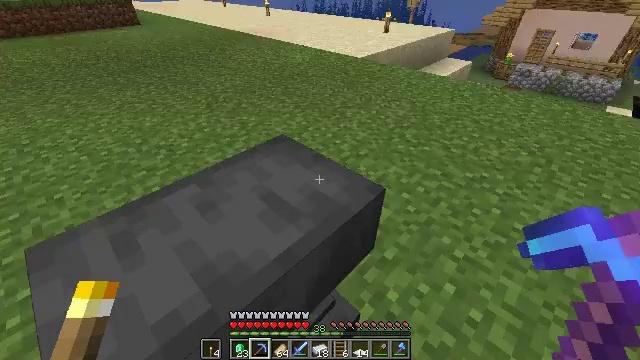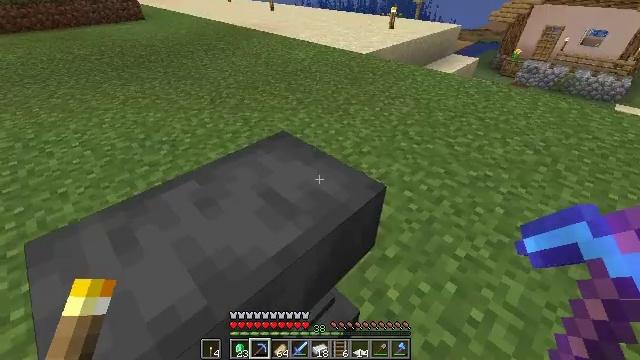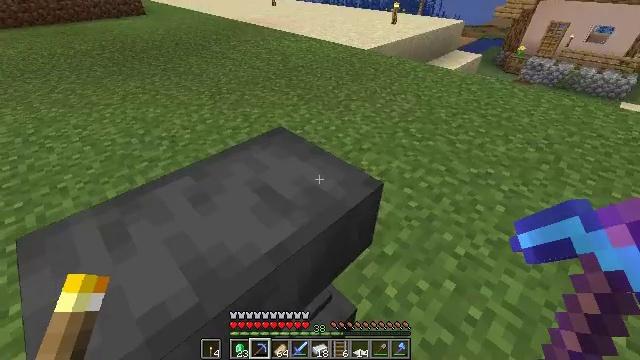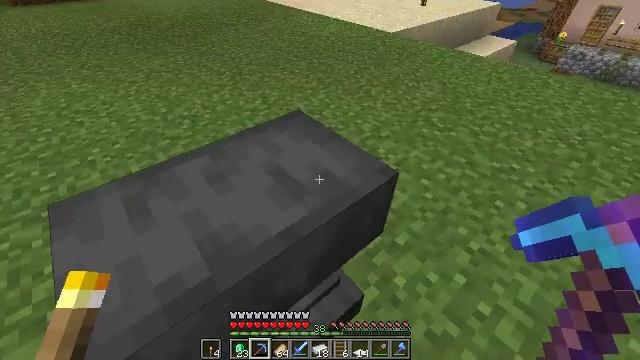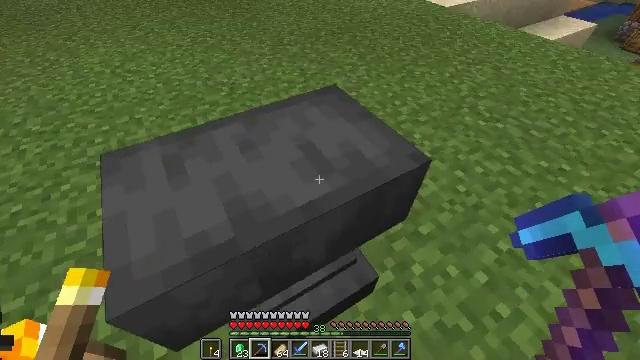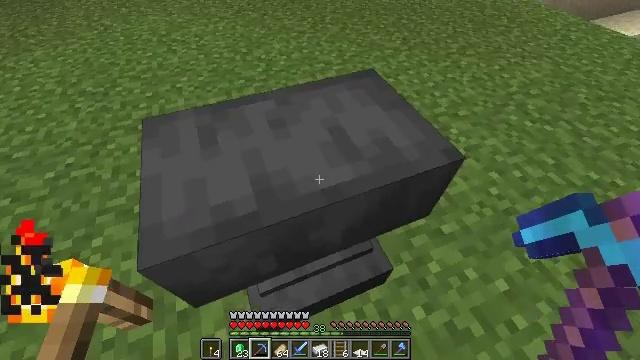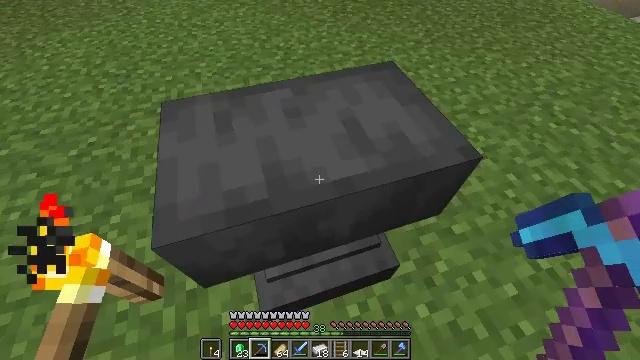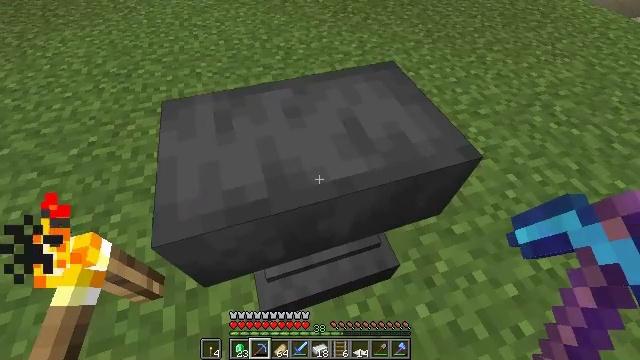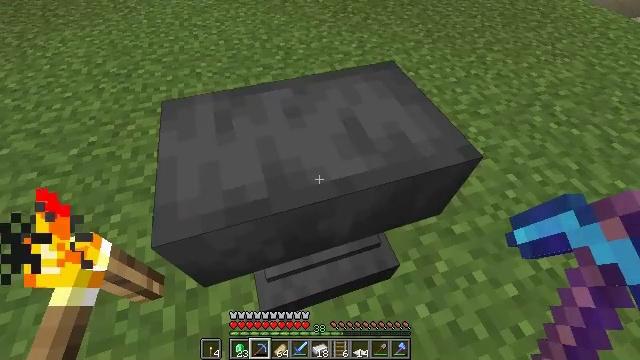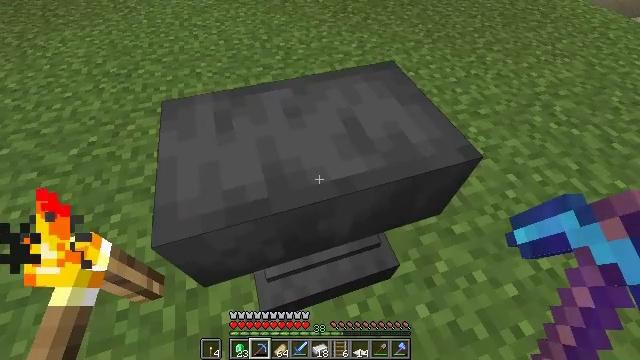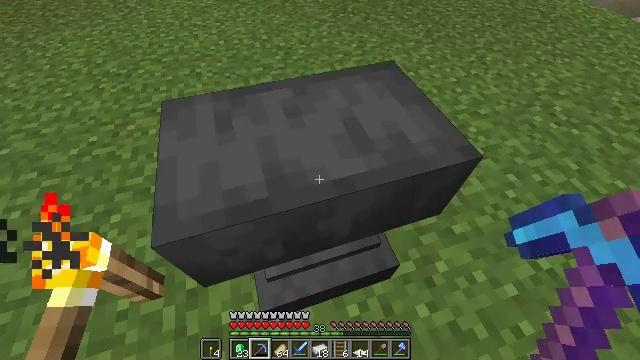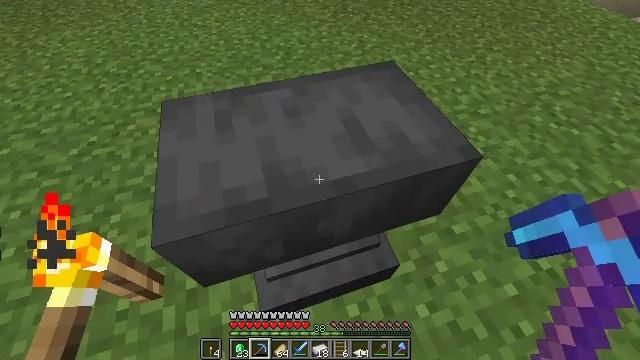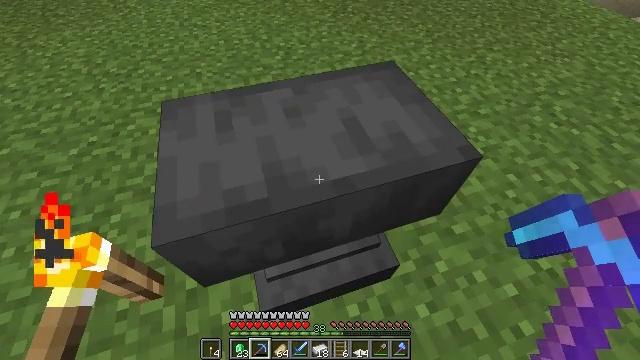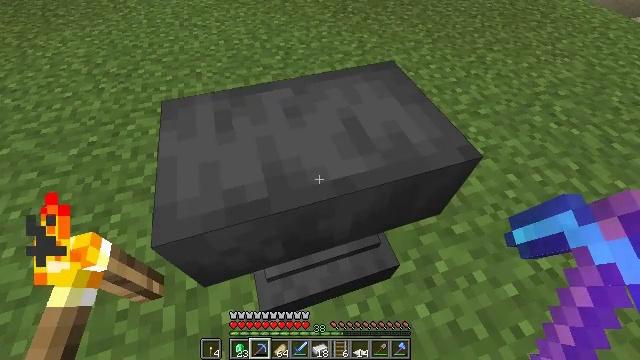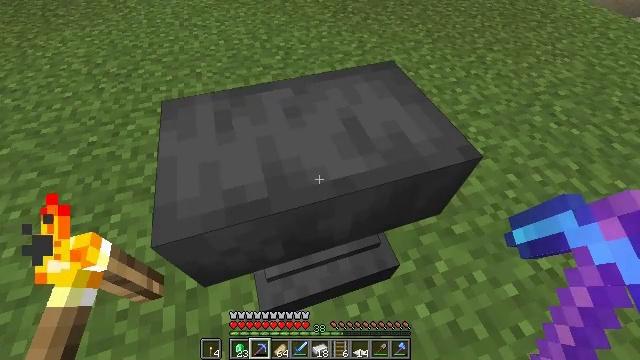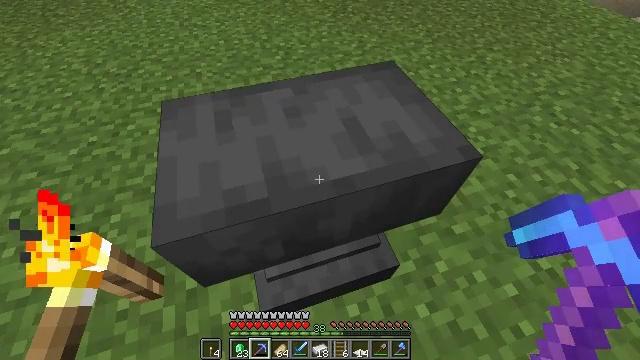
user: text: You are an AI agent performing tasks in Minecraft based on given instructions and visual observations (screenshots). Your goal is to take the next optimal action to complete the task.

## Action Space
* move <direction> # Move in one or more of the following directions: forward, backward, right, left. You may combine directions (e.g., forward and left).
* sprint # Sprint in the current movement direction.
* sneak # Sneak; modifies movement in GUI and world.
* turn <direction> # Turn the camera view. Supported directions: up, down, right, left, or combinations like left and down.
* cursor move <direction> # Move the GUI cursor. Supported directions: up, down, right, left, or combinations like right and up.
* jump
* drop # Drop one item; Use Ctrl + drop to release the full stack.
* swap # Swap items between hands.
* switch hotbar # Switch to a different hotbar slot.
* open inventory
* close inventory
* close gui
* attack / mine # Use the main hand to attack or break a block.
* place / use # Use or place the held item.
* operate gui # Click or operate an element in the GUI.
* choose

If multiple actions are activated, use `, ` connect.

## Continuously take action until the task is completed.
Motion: motion action
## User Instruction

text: Break the anvil to move it.
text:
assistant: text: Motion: no_op
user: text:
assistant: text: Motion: no_op
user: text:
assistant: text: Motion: turn left and down
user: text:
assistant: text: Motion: turn left and down
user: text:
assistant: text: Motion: turn left and down
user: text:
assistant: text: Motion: turn left and down
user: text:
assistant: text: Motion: no_op
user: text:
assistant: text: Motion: no_op
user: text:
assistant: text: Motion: no_op
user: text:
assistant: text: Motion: no_op
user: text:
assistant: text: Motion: no_op
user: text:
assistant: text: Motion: no_op
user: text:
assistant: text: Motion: no_op
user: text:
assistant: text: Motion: no_op
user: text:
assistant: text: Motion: no_op
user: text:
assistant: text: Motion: no_op
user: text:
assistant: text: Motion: no_op
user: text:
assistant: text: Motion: no_op
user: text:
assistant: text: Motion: no_op
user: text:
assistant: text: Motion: no_op
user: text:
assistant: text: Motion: no_op
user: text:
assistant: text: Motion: no_op
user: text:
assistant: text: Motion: no_op
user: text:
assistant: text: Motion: no_op
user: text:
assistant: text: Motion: no_op
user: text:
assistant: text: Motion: no_op
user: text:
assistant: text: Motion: no_op
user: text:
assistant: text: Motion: no_op
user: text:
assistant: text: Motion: no_op
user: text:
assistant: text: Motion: no_op